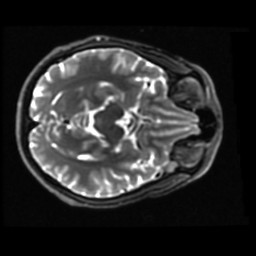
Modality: T2w
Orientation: axial
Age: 21
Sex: male
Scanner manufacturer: ge
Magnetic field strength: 3 T
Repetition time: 8.947 s
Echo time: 0.09798 s